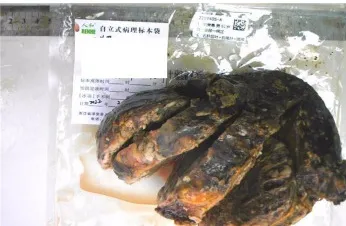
Gross specimen and HE staining. Macroscopic features of the excised hepatocellular carcinoma demonstrating a solid tumor with a fibrous capsule, and ,intratumoral hemorrhage.
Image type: medical_photograph (other_medical_photograph)